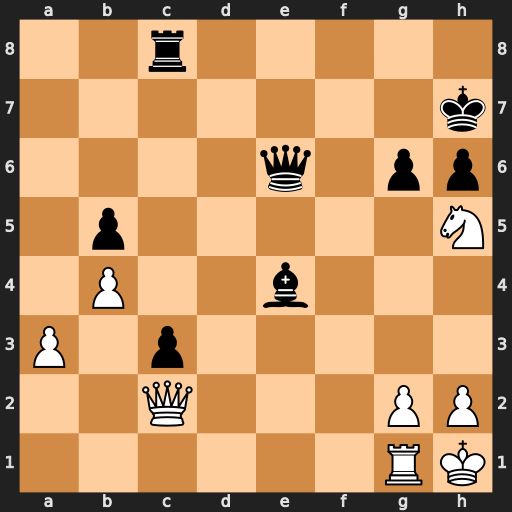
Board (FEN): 2r5/7k/4q1pp/1p5N/1P2b3/P1p5/2Q3PP/6RK
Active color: w
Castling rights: -
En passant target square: -
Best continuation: Qxe4 Qxe4 Nf6+ Kg7 Nxe4